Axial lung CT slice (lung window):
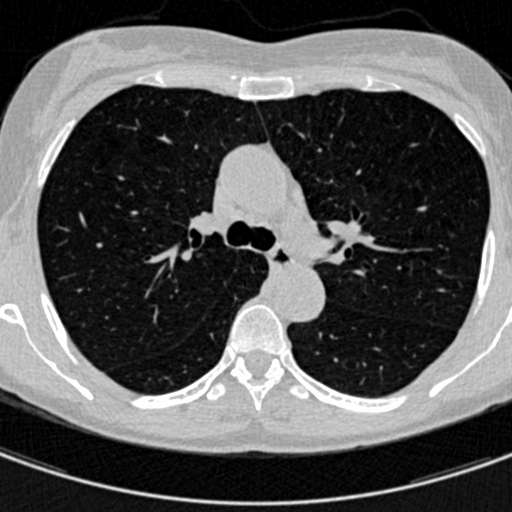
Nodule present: no